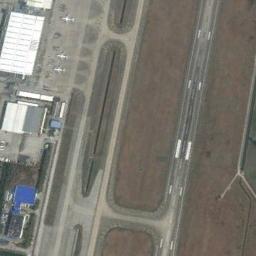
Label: runway